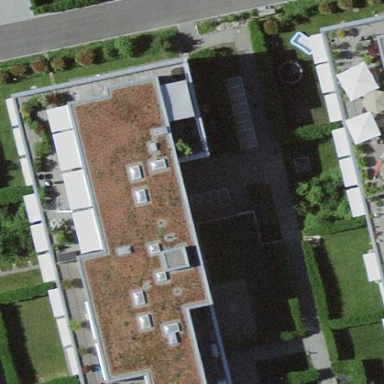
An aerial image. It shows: Apartment building with flat roof.